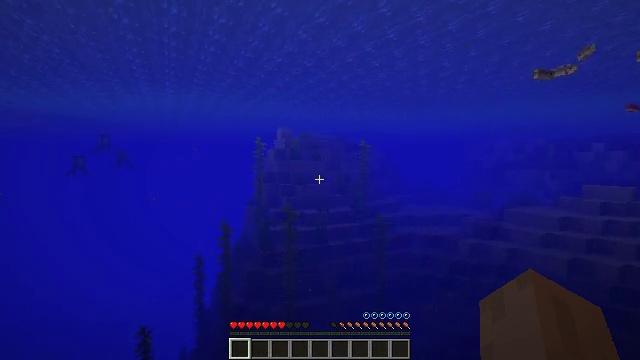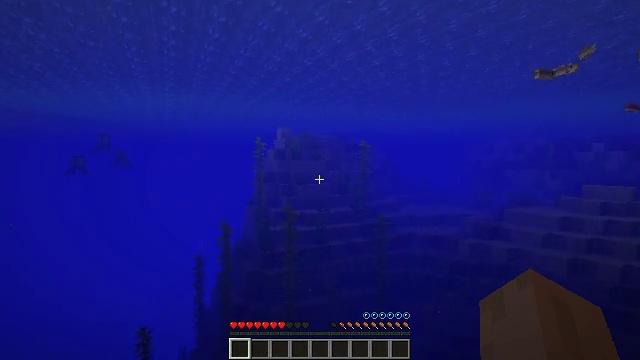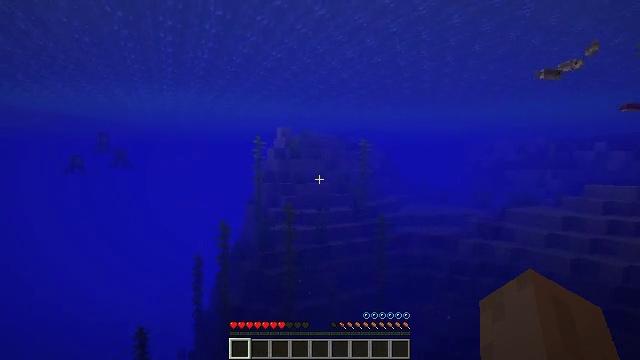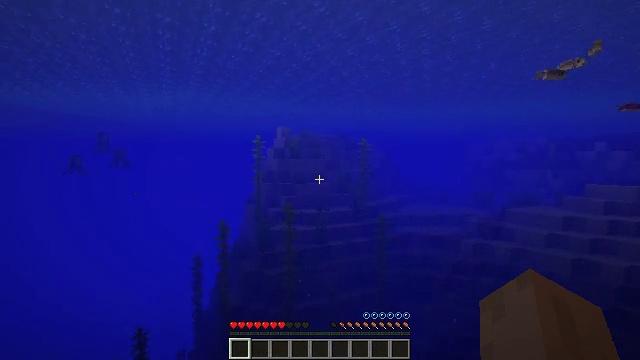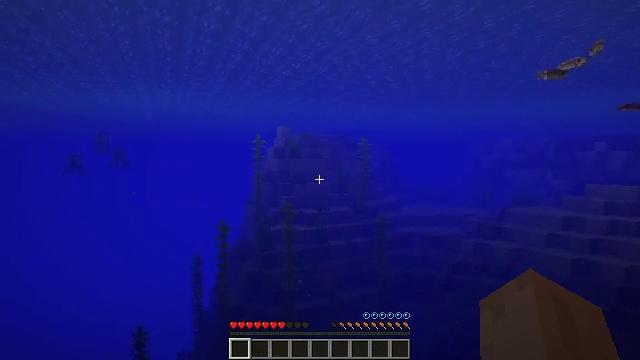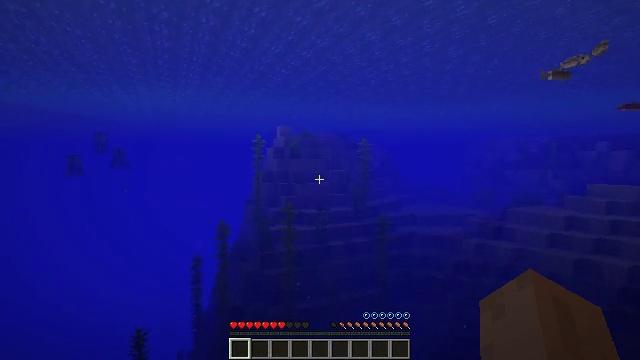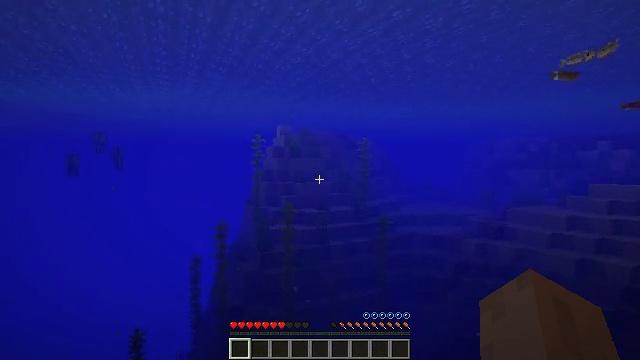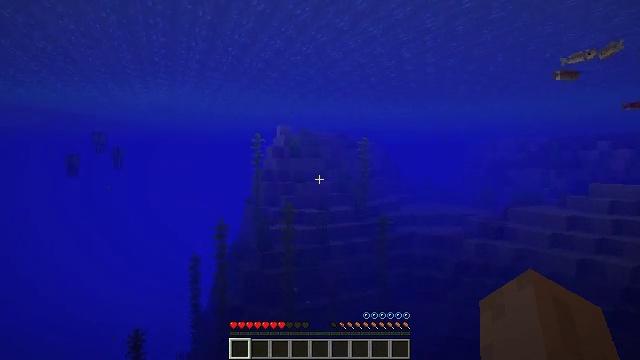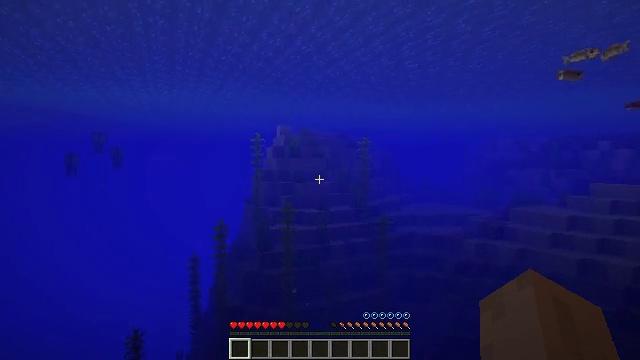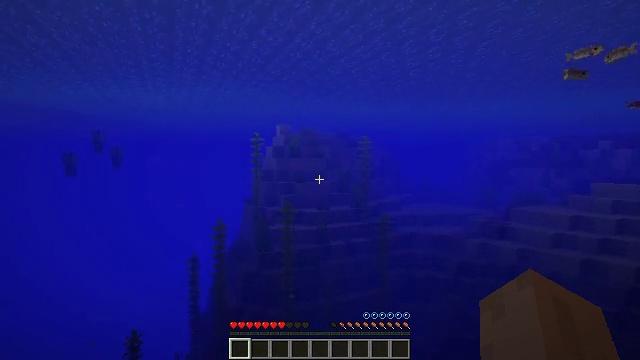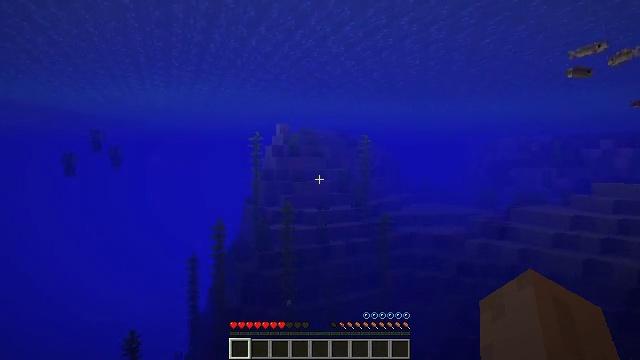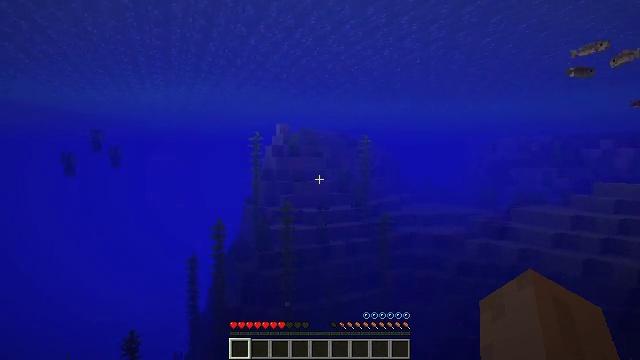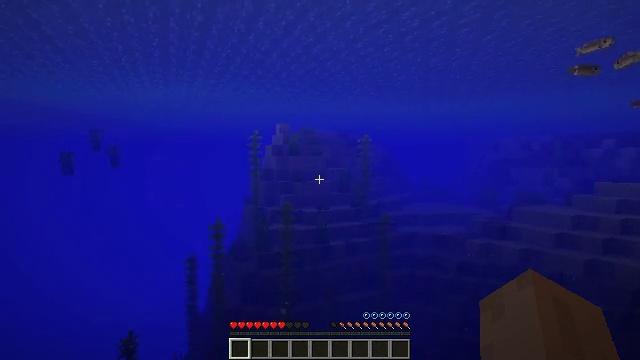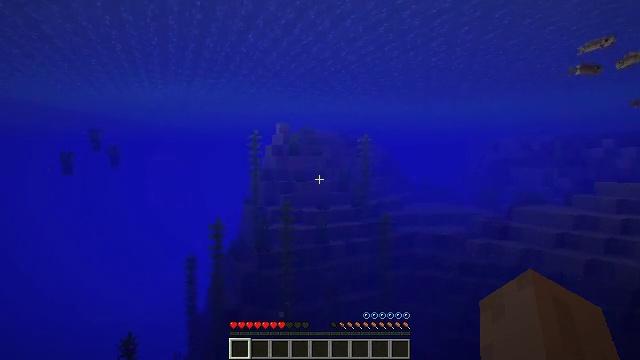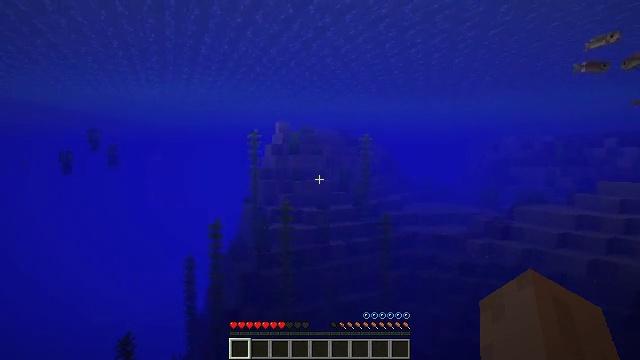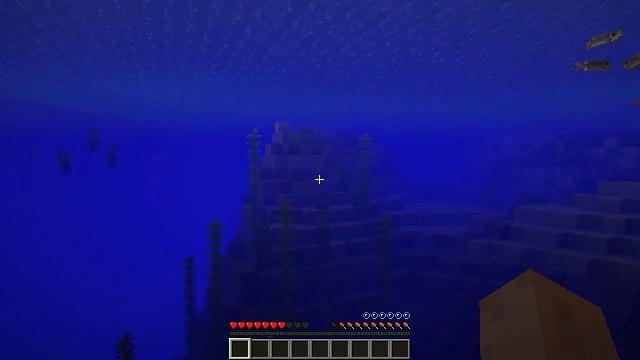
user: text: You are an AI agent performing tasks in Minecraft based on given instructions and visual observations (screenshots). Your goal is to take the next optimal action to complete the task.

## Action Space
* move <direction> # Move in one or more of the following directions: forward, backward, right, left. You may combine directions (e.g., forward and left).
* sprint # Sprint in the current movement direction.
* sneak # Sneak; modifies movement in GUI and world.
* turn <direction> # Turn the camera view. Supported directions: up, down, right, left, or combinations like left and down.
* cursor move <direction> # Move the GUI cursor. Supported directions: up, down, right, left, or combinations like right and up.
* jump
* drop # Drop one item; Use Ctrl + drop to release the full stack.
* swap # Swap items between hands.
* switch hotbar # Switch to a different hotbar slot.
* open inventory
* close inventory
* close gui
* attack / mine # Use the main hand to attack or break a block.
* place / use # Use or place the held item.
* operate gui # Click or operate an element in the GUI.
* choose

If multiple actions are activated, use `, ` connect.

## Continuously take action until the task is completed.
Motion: motion action
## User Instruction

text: Gather some birch planks.
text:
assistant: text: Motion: move forward, attack / mine
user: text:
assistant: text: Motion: move forward, attack / mine
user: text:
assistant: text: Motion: move forward, attack / mine
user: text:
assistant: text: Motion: move forward, attack / mine
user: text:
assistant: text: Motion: move forward, attack / mine
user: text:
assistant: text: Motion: move forward, attack / mine
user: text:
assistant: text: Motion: move forward, attack / mine
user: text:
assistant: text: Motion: move forward, attack / mine
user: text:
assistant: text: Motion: move forward, attack / mine
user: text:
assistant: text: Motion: move forward, attack / mine
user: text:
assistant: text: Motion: move forward, attack / mine
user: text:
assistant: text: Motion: move forward, attack / mine
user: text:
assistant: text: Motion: move forward, attack / mine
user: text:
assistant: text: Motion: move forward, attack / mine
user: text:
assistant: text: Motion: move forward, attack / mine
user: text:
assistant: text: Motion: move forward, attack / mine
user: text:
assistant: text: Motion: move forward, turn right, attack / mine
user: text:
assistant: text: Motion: move forward, attack / mine
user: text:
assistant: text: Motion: move forward, attack / mine
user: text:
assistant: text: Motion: move forward, turn right, attack / mine
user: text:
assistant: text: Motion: move forward, attack / mine
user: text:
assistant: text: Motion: move forward, turn right, attack / mine
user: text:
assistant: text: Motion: move forward, attack / mine
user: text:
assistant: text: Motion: move forward, attack / mine
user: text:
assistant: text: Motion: move forward, attack / mine
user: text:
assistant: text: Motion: move forward, attack / mine
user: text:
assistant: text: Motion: move forward, attack / mine
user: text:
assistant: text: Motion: move forward, attack / mine
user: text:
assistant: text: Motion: move forward, attack / mine
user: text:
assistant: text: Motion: move forward, attack / mine